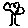
Label: tree